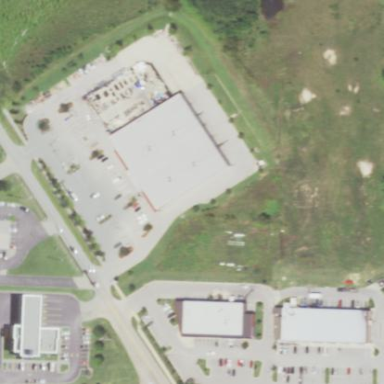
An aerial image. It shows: Retail building hosting agrarian shop.